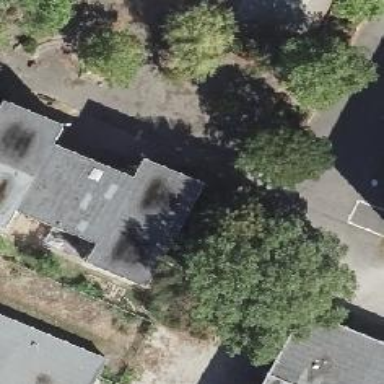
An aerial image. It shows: School building with flat roof colored in dark grey.